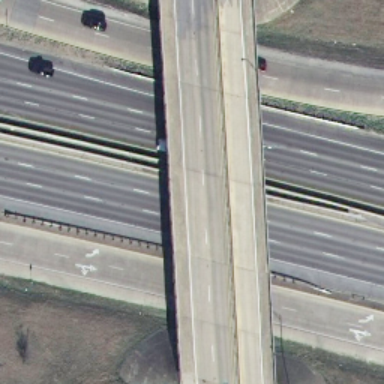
An overpass go across the roads diagonally .